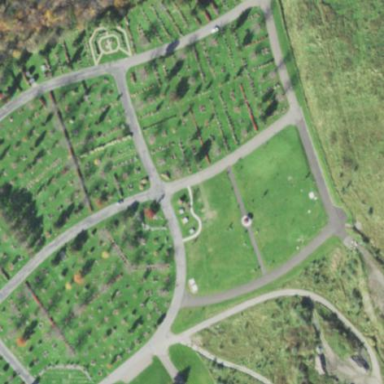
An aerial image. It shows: Cemetery.